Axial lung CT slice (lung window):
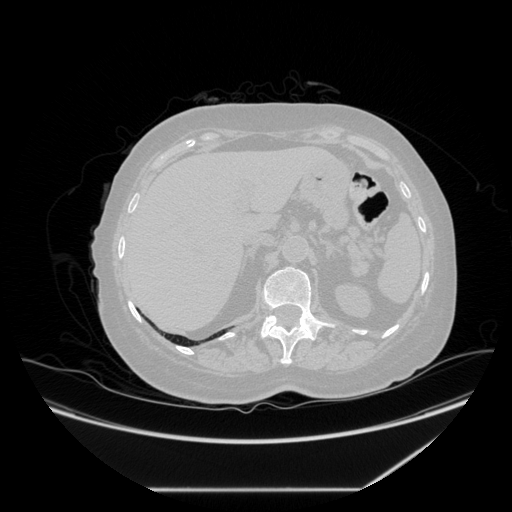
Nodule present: no